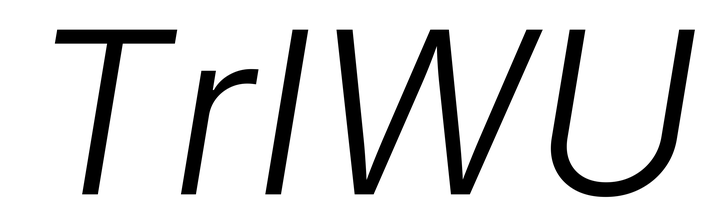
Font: Inter-Italic_Light_Italic